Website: apple
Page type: billing-address
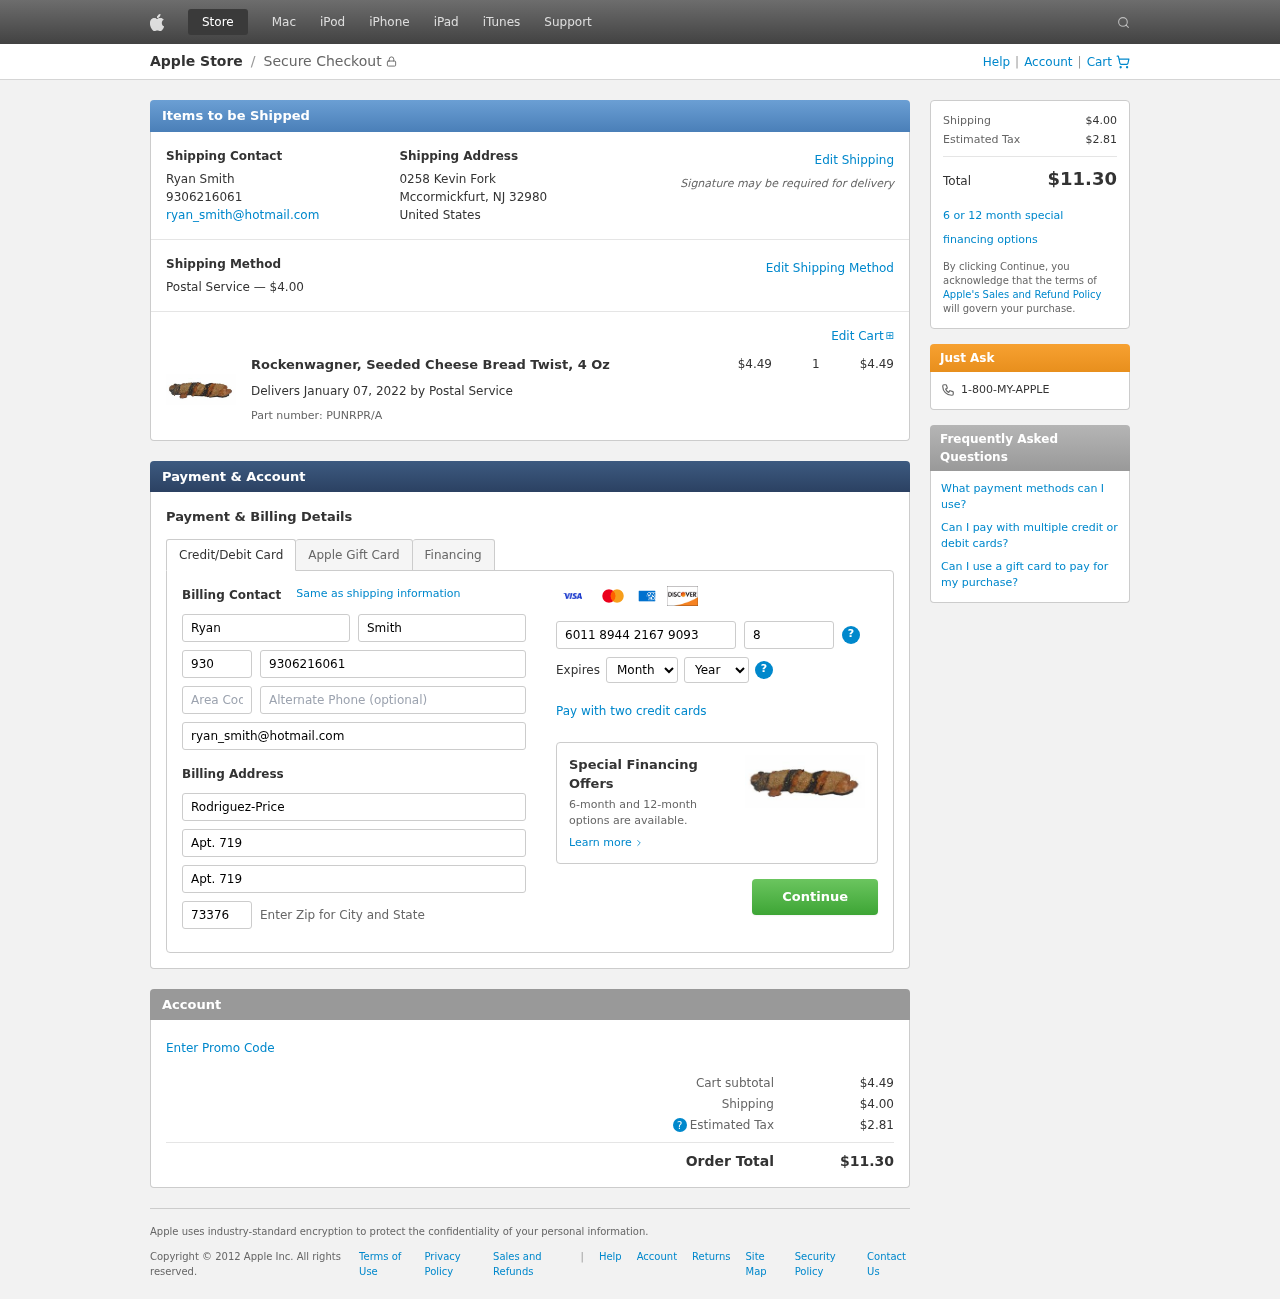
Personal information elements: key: PII_CARD_CVV
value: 878
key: PII_CARD_EXPIRY_MONTH
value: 04
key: PII_CARD_EXPIRY_YEAR
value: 30
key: PII_CARD_NUMBER
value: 6011 8944 2167 9093
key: PII_CITY_STATE_ZIP
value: Mccormickfurt, NJ 32980
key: PII_COMPANY
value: Rodriguez-Price
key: PII_COUNTRY
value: United States
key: PII_EMAIL
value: ryan_smith@hotmail.com
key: PII_FIRSTNAME
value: Ryan
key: PII_FULLNAME
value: Ryan Smith
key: PII_LASTNAME
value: Smith
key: PII_PHONE
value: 9306216061
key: PII_PHONE_AREA
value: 930
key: PII_POSTCODE2
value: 73376
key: PII_STREET
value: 0258 Kevin Fork
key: PII_STREET2
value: Apt. 719
Product elements: key: PRODUCT1_NAME
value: Rockenwagner, Seeded Cheese Bread Twist, 4 Oz
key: PRODUCT1_PRICE
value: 4.49
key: PRODUCT1_QUANTITY
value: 1
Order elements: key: ORDER_SHIPPING_COST
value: $4.00
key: ORDER_SUBTOTAL
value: $4.49
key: ORDER_DELIVERY_DATE
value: January 07, 2022
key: ORDER_PART_NUMBER
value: PUNRPR/A
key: ORDER_TAX
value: $2.81
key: ORDER_TOTAL
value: $11.30